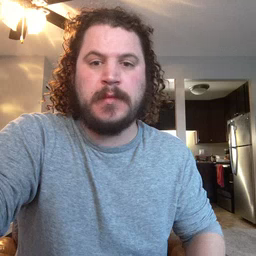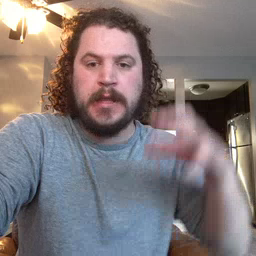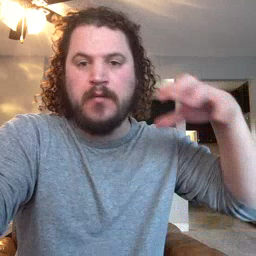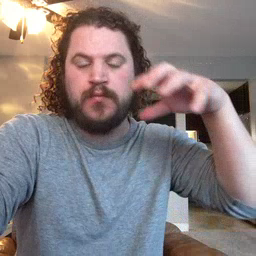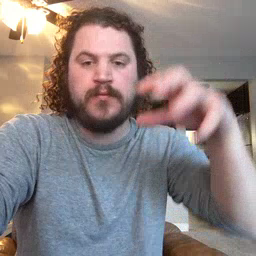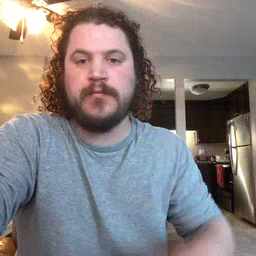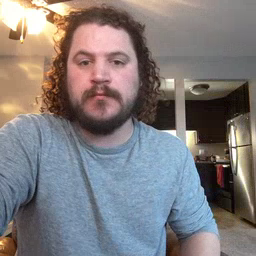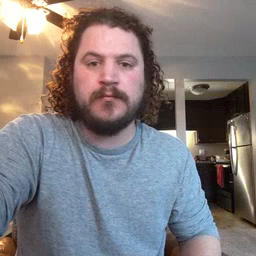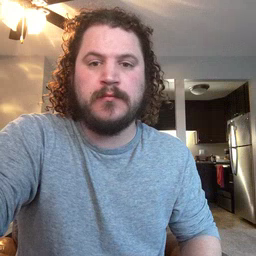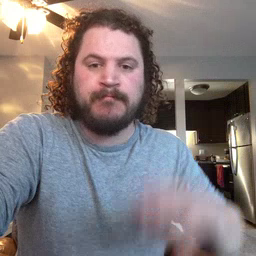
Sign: cloud